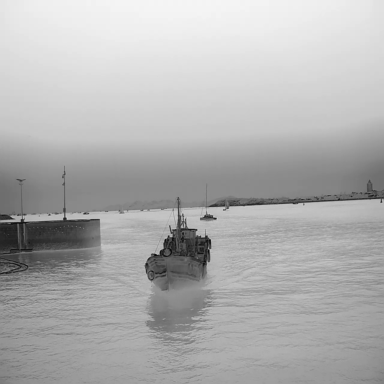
There are three bulk_carriers in the infrared image.